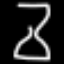
Label: hourglass